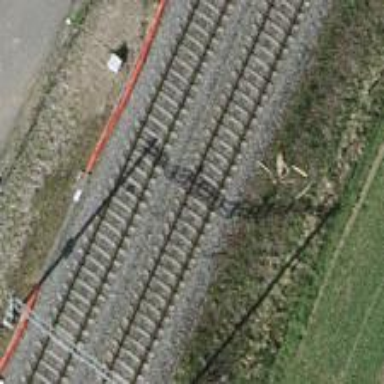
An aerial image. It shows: Railway signal.